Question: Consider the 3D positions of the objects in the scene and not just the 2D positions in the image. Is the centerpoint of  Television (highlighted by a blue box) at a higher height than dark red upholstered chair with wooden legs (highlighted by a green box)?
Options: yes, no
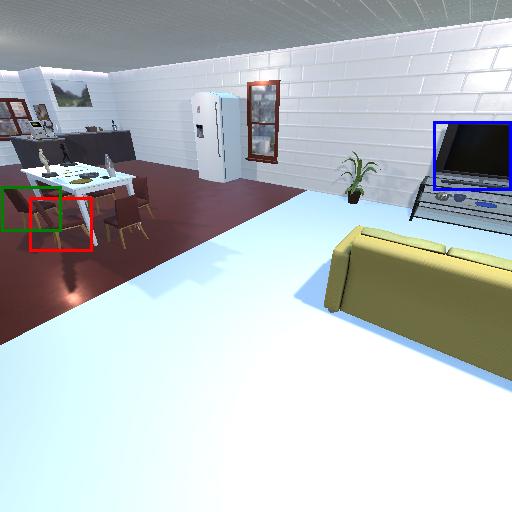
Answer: yes